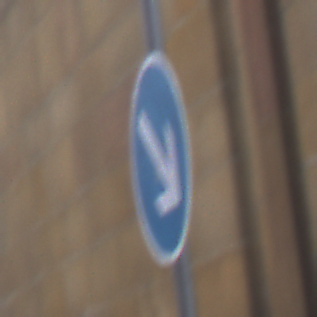
Verkehrszeichen: VorgeschriebeneVorbeifahrtRechts
Umgebung: Outdoor, Urban
Tageszeit: Midday
Wetter: Overcast
Licht: Natural
Jahreszeit: NotSpecified
Kontrast: LowContrast